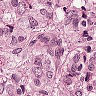
Metastatic tissue present: yes